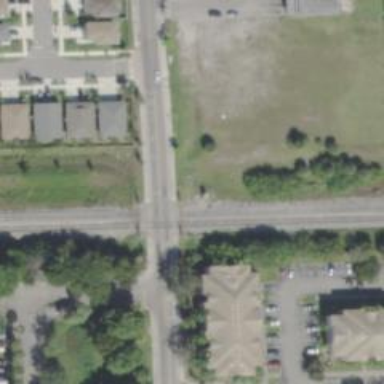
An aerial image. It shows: Railway crossing.